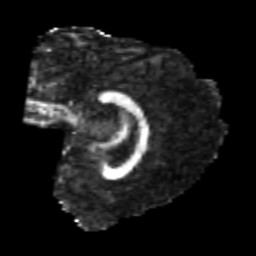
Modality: FA
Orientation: sagittal
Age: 20
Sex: male
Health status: healthy
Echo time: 0.074 s